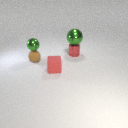
small brown rubber sphere to the left of small red metal cylinder